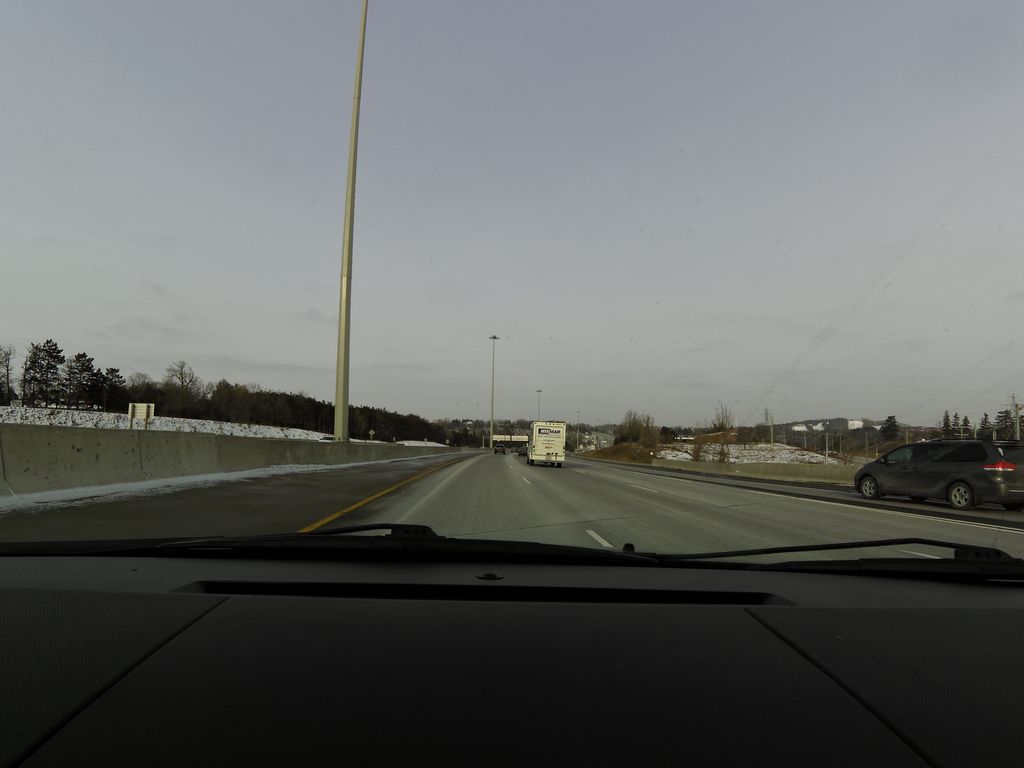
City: kitchener-waterloo